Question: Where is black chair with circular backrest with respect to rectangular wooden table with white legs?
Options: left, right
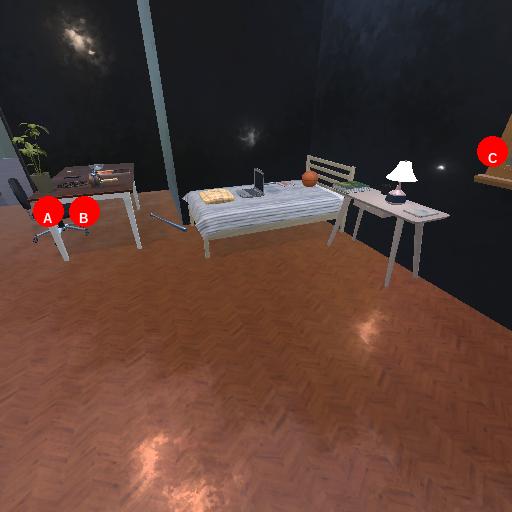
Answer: left